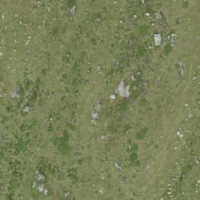
EUNIS habitat code: 26
Species observed at this site:
Erebia tyndarus